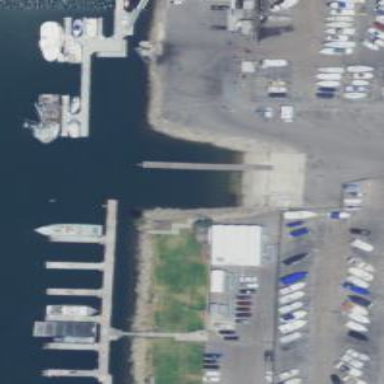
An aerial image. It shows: Slipway on leisure land.